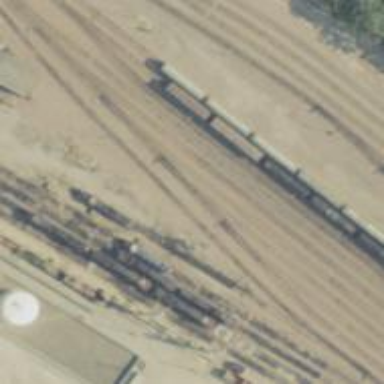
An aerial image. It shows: Railway yard.